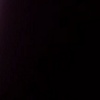
Label: space